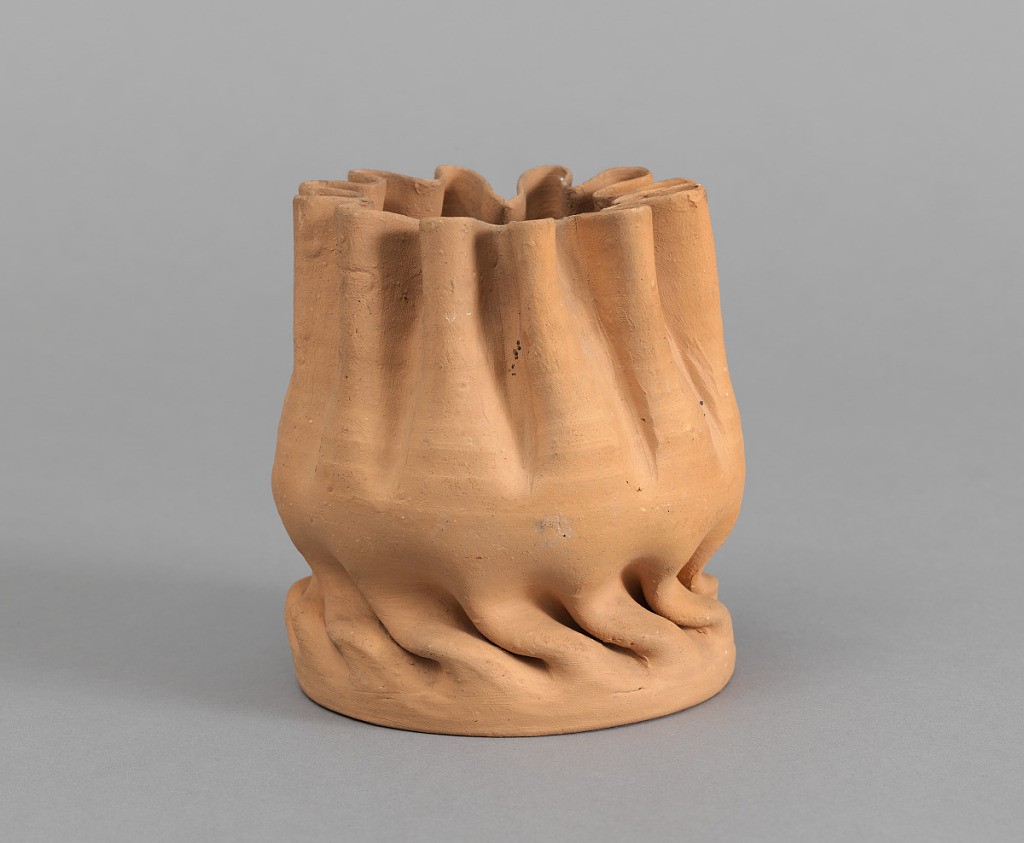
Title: Vase
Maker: George E. Ohr, American, 1857–1918
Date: ca. 1900
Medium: earthenware
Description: Unglazed/bisque pale red/brown clay, manipulated cylindrical form, very thin walls pinched to create a crimped floriform rim, rising from a folded base then twisted just above the base for about an inch then smooth for less than an inch before the higher folds.